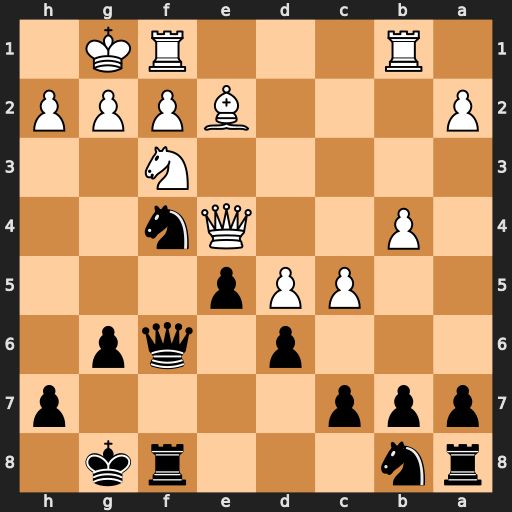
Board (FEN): rn3rk1/ppp4p/3p1qp1/2PPp3/1P2Qn2/5N2/P3BPPP/1R3RK1
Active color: b
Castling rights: -
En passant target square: -
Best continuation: Qf5 Nd2 Qxe4 Nxe4 Nxe2+